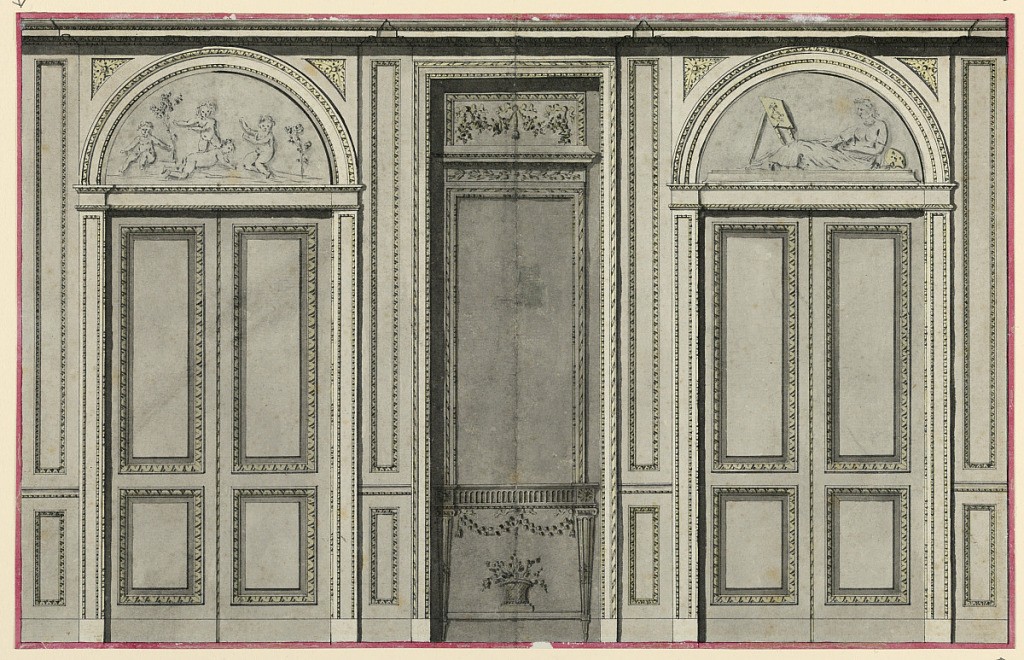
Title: Design for a salon wall
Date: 1785-1795
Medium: Pen and ink, brush and yellow, rose watercolor, graphite on paper
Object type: Drawing
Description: A mirror with a console at the bottom stands in a niche in the center. Arched windows showing four playing children at left.